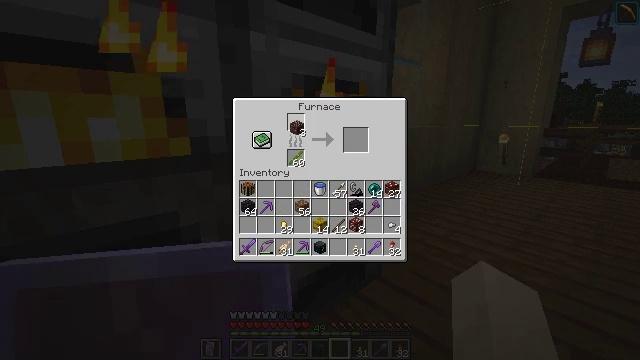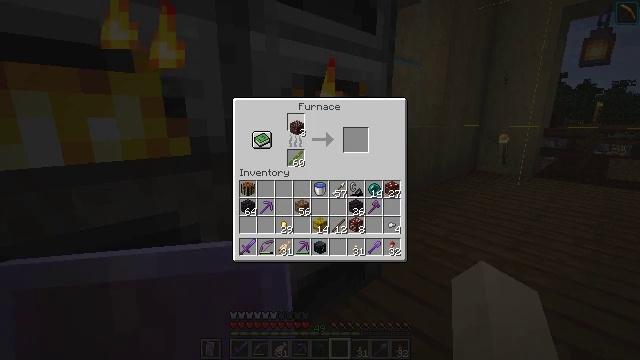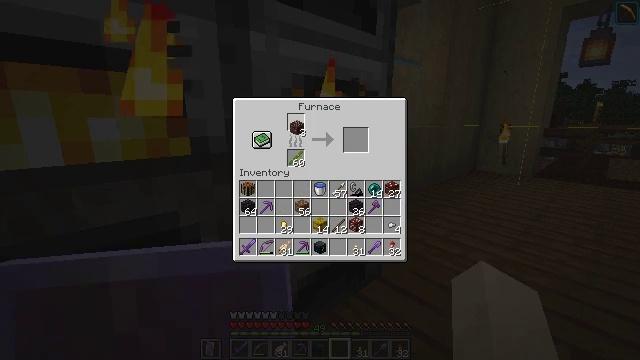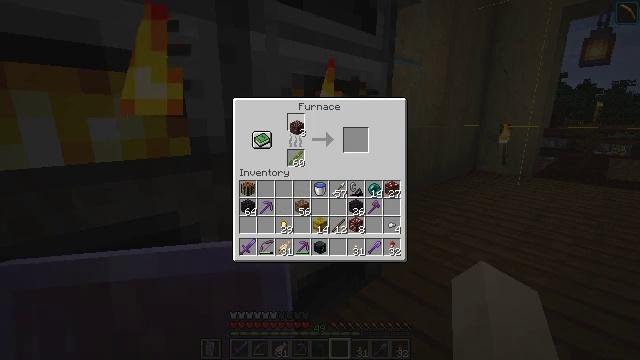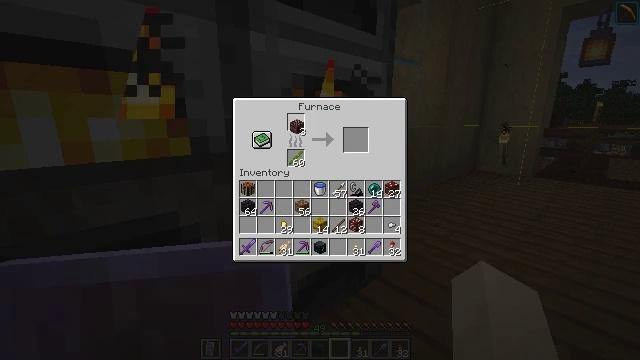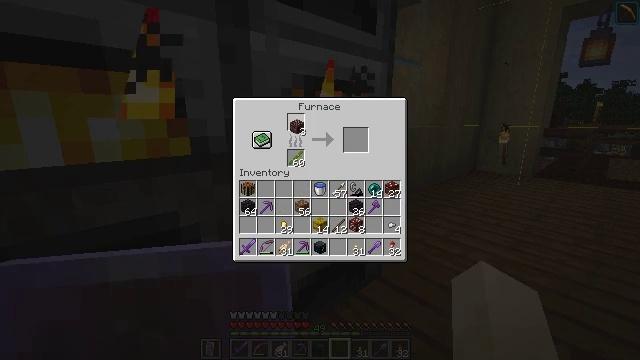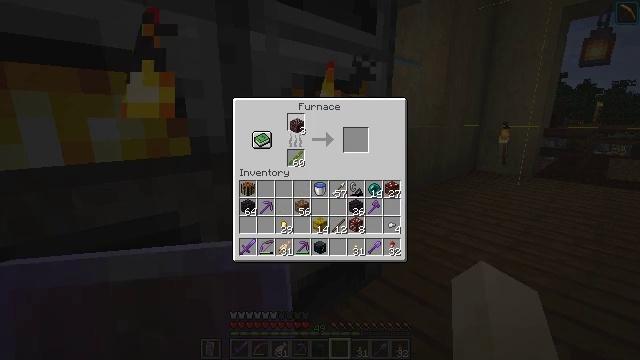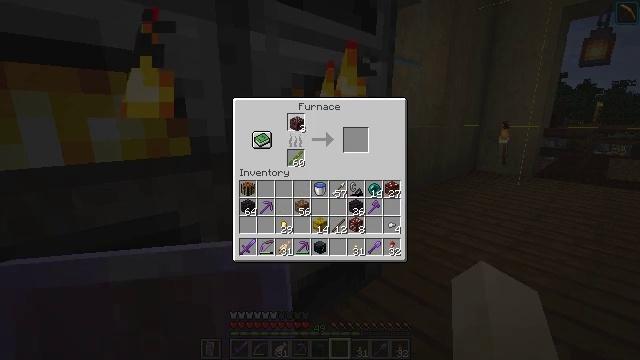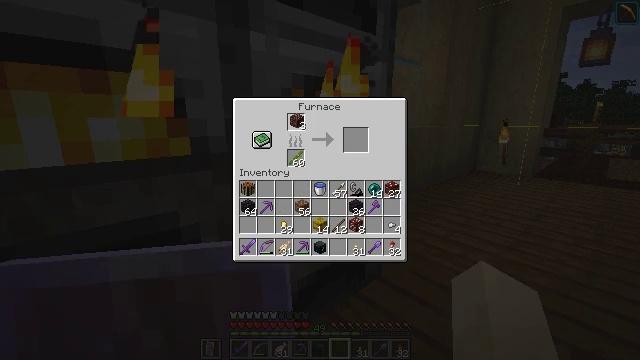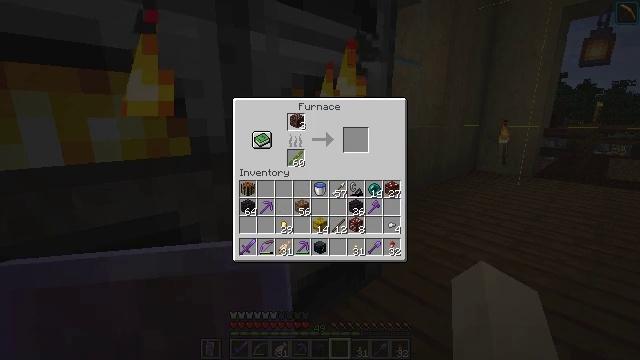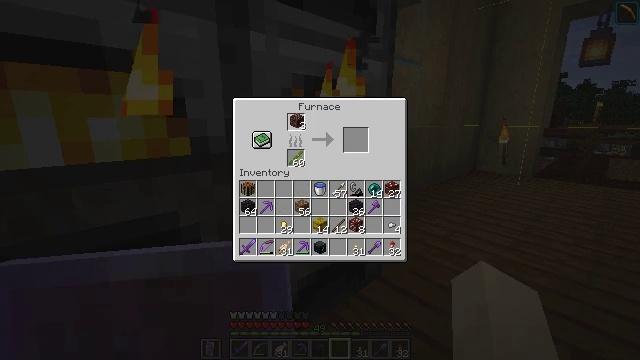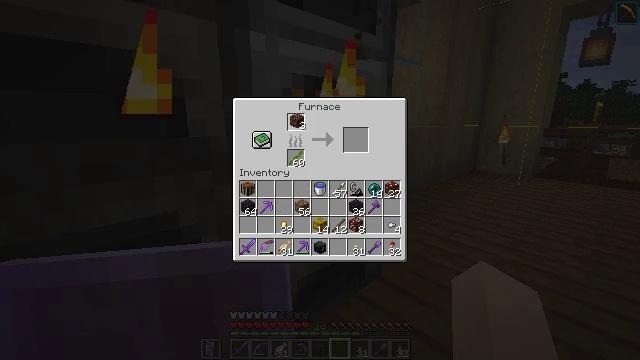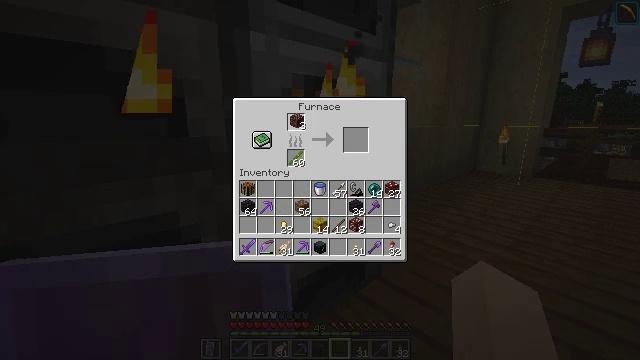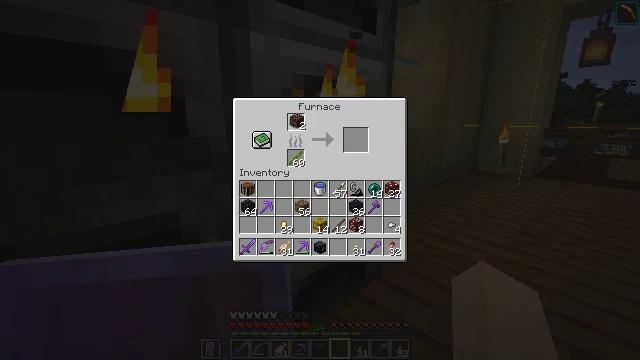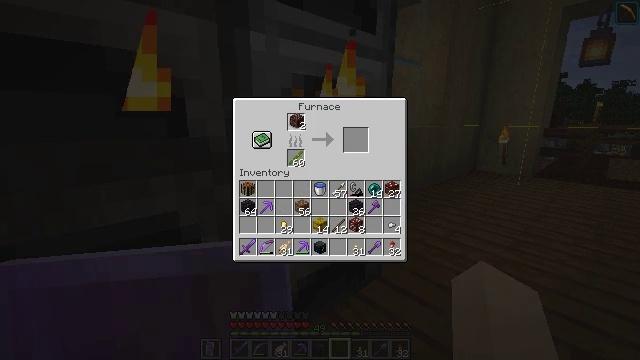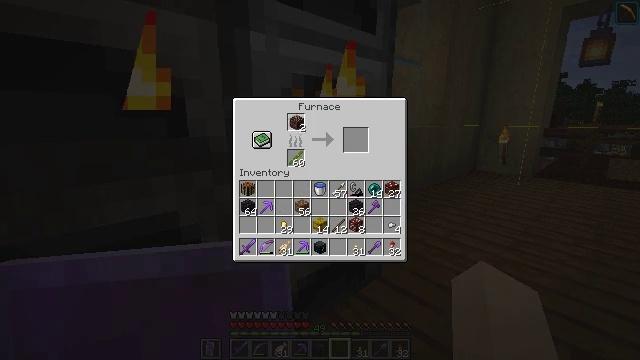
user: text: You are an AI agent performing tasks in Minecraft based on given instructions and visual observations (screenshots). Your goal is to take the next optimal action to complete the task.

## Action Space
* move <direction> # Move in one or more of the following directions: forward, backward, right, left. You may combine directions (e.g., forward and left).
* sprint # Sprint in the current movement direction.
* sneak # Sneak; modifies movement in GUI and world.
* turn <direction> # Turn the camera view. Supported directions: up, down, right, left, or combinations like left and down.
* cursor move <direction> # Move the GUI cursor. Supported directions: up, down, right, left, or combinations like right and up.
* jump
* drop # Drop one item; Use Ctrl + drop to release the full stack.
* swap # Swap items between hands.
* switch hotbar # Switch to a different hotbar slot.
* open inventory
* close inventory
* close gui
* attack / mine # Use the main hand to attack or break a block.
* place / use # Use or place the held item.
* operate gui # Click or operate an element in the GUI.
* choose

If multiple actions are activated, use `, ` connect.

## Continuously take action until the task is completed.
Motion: motion action
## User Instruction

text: Heat ancient debris in the furnace to get netherite scrap.
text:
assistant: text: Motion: no_op
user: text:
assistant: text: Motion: no_op
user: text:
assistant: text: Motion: no_op
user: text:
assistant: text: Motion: no_op
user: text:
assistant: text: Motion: no_op
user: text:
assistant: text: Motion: no_op
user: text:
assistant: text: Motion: no_op
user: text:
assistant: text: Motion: no_op
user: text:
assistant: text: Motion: no_op
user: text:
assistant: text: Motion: no_op
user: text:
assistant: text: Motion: choose
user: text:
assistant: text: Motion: choose
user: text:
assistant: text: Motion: no_op
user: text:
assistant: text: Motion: no_op
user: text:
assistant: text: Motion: no_op
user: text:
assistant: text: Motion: cursor move down
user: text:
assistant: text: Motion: cursor move left and down
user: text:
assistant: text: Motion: cursor move down
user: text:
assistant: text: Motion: no_op
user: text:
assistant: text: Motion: no_op
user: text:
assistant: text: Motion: no_op
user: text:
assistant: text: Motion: no_op
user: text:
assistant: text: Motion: no_op
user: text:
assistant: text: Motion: no_op
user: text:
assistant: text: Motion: no_op
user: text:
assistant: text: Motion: no_op
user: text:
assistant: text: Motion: no_op
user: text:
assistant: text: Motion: no_op
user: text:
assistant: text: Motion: no_op
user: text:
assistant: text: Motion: no_op